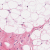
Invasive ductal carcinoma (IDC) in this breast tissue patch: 0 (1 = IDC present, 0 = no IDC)